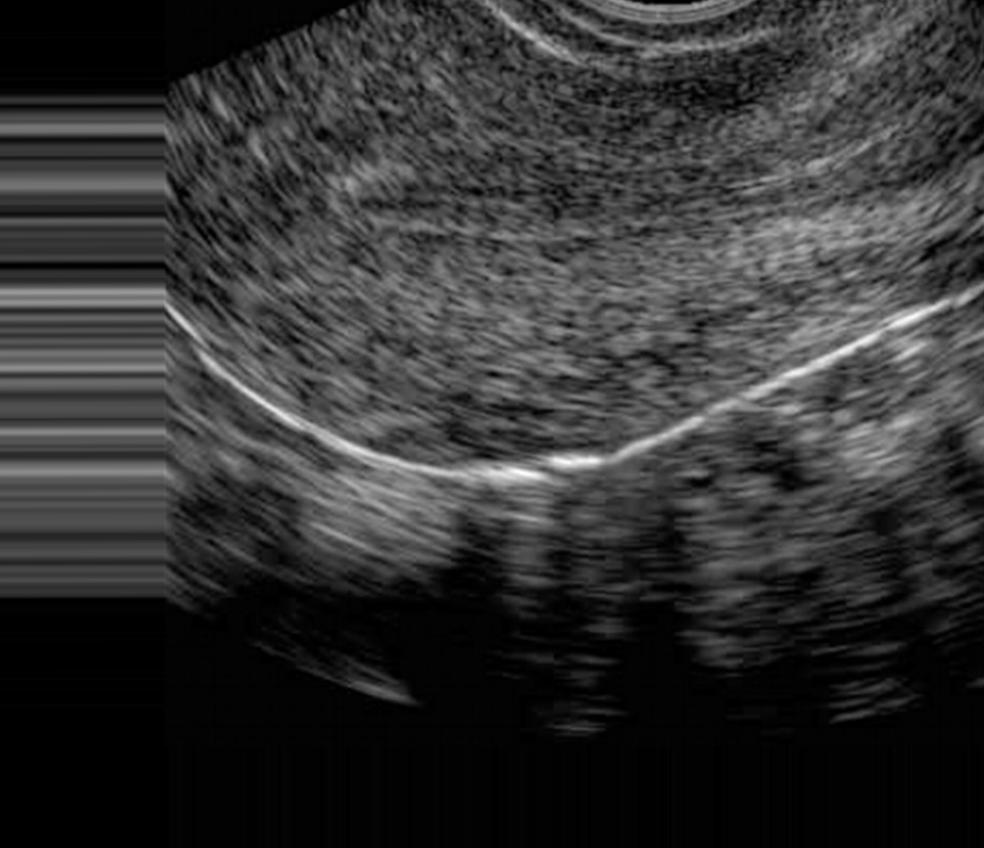
Label: notinfected